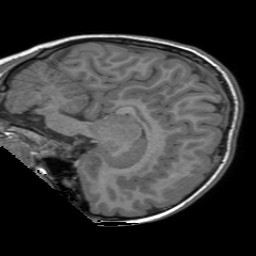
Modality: T1w
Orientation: sagittal
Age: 5
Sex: male
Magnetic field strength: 3 T